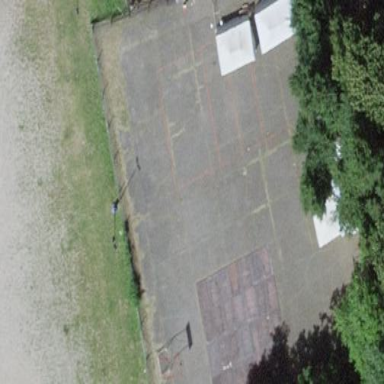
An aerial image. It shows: Basketball court with asphalt surface.